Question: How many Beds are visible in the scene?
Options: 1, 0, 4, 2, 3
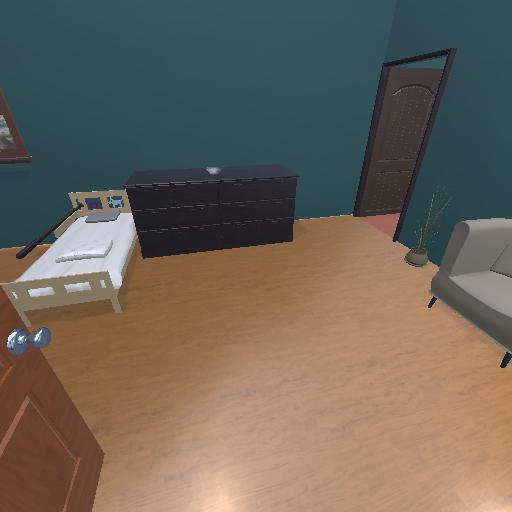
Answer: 1